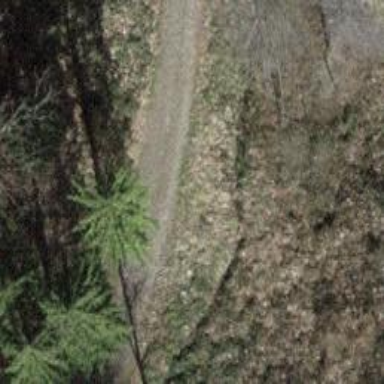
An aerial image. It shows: Unpaved track with grade 3 surface.